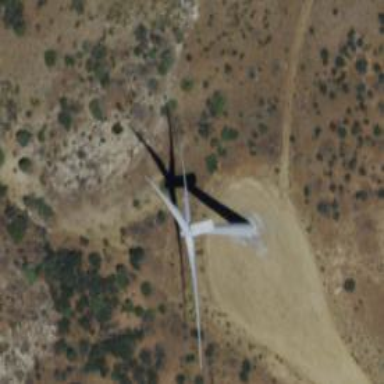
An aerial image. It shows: Wind generator using horizontal axis wind turbines.